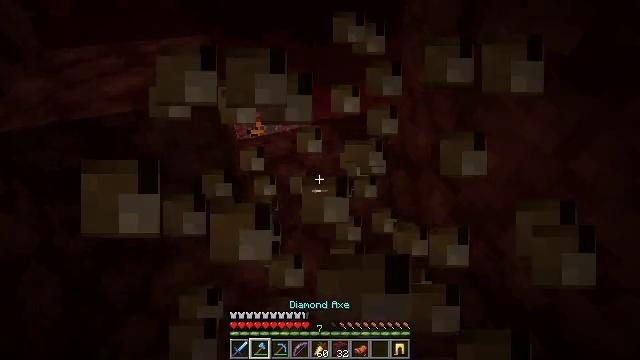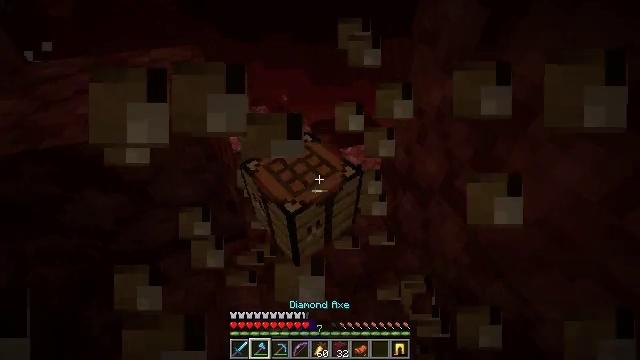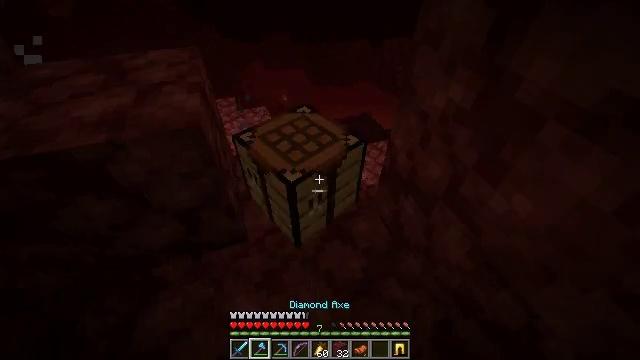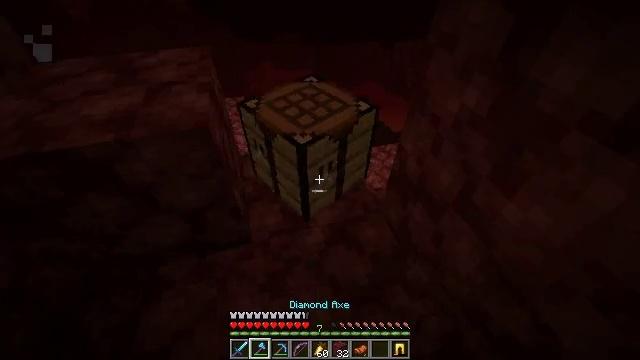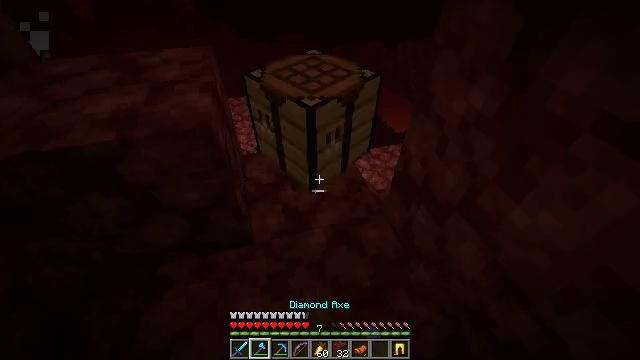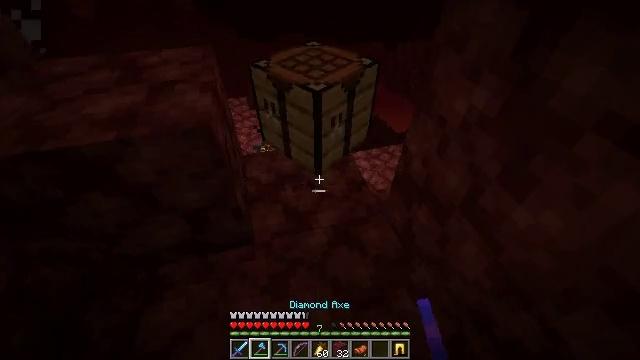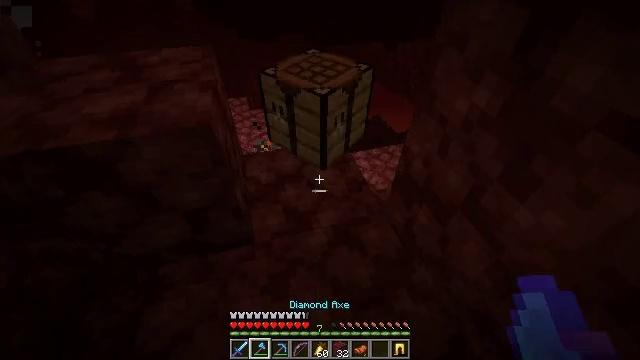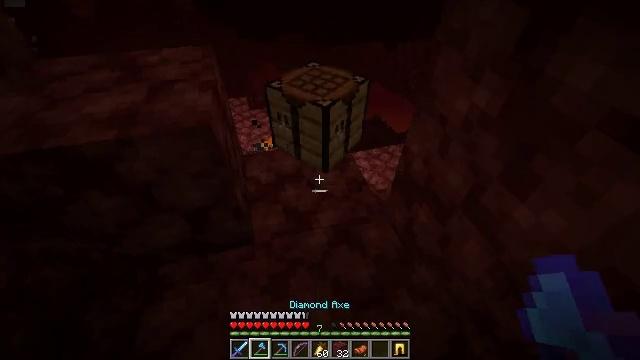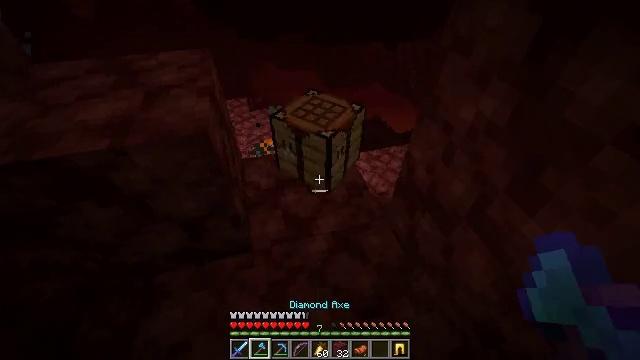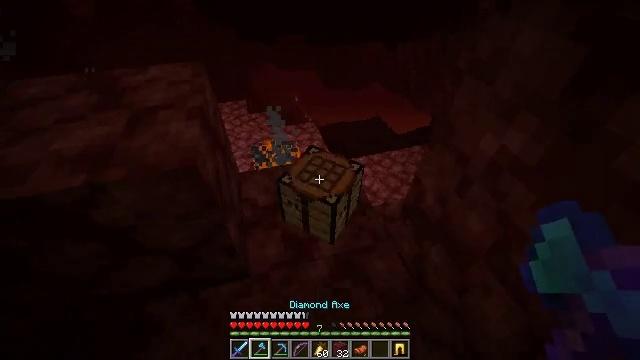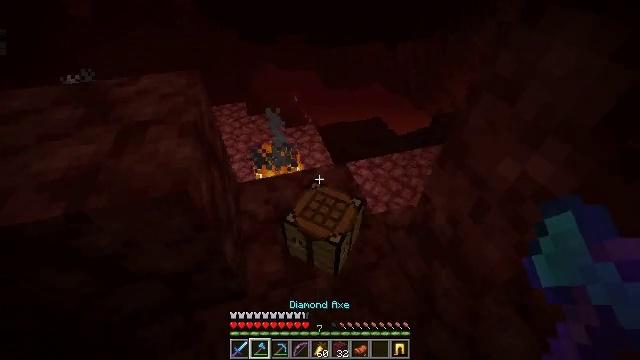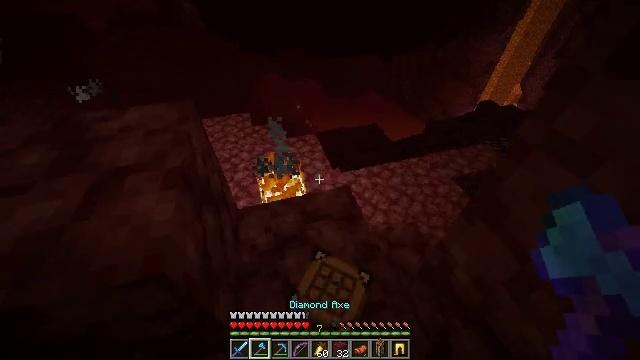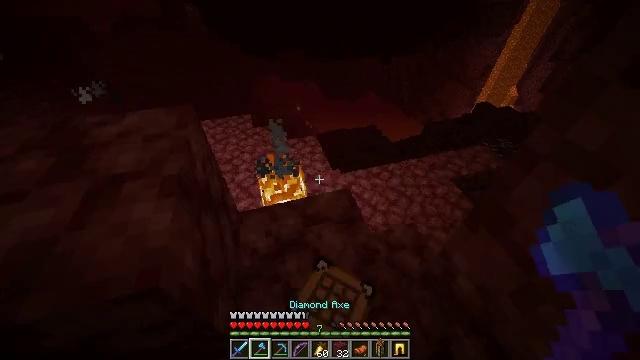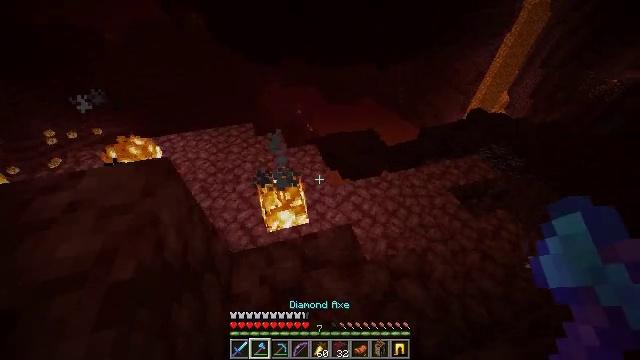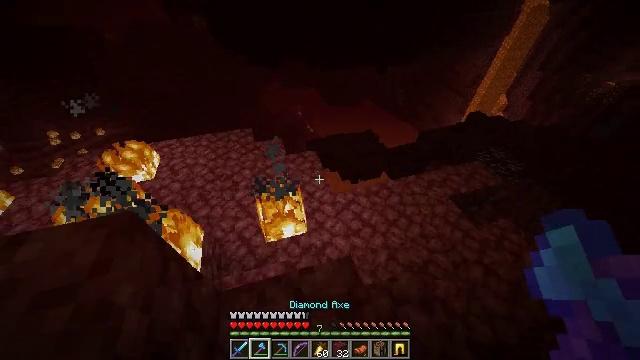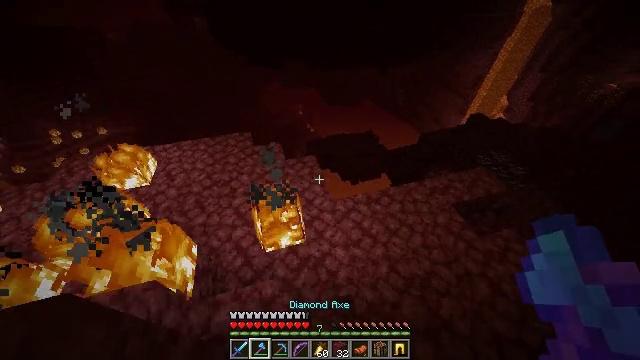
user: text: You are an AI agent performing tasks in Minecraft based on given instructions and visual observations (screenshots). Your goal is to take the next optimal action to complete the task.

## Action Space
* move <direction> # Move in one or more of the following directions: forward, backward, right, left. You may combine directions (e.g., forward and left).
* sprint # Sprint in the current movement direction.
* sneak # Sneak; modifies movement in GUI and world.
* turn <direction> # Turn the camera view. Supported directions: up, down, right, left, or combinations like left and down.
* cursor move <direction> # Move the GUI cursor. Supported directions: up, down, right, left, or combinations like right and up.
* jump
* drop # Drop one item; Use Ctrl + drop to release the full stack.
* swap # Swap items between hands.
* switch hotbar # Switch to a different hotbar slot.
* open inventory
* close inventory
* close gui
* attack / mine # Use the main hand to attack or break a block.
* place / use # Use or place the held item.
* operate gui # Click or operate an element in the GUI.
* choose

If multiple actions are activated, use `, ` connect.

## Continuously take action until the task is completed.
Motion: motion action
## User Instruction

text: Extinguish the fire.
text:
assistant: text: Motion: no_op
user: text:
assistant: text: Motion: no_op
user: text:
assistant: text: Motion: turn left
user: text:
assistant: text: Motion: no_op
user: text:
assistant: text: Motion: no_op
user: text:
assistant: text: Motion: no_op
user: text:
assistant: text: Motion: no_op
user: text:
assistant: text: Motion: move forward
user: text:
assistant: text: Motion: move forward
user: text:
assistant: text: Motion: move forward, sprint
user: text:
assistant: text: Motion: move forward, sprint
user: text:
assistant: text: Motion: move forward, sprint
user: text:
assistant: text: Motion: move forward, sprint
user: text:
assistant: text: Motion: move forward, sprint
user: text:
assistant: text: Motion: move forward, sprint
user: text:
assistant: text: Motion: move forward, turn down
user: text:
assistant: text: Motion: no_op
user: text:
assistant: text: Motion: no_op
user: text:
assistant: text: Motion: turn left
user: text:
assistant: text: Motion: turn left
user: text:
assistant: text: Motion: turn left and up
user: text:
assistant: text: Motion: no_op
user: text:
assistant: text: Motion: no_op
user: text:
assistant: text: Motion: no_op
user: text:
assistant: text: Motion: turn right
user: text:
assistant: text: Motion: turn right and down
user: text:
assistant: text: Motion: turn right and down
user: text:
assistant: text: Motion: turn right and down
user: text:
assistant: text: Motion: move forward, turn right and down
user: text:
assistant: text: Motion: move forward, turn right and down